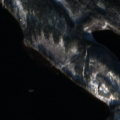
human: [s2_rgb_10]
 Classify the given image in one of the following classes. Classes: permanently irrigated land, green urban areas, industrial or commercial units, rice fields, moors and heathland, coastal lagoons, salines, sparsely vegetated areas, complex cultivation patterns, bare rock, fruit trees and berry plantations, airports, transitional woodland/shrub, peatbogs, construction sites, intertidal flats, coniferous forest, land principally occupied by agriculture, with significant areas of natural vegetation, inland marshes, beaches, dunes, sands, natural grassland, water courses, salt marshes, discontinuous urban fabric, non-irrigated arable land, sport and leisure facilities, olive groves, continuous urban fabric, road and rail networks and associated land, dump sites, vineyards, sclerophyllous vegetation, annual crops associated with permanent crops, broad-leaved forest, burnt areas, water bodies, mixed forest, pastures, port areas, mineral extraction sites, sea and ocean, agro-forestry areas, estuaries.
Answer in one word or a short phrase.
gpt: mixed forest, transitional woodland/shrub, water bodies